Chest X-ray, AP view. Patient: 51 years old, sex M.
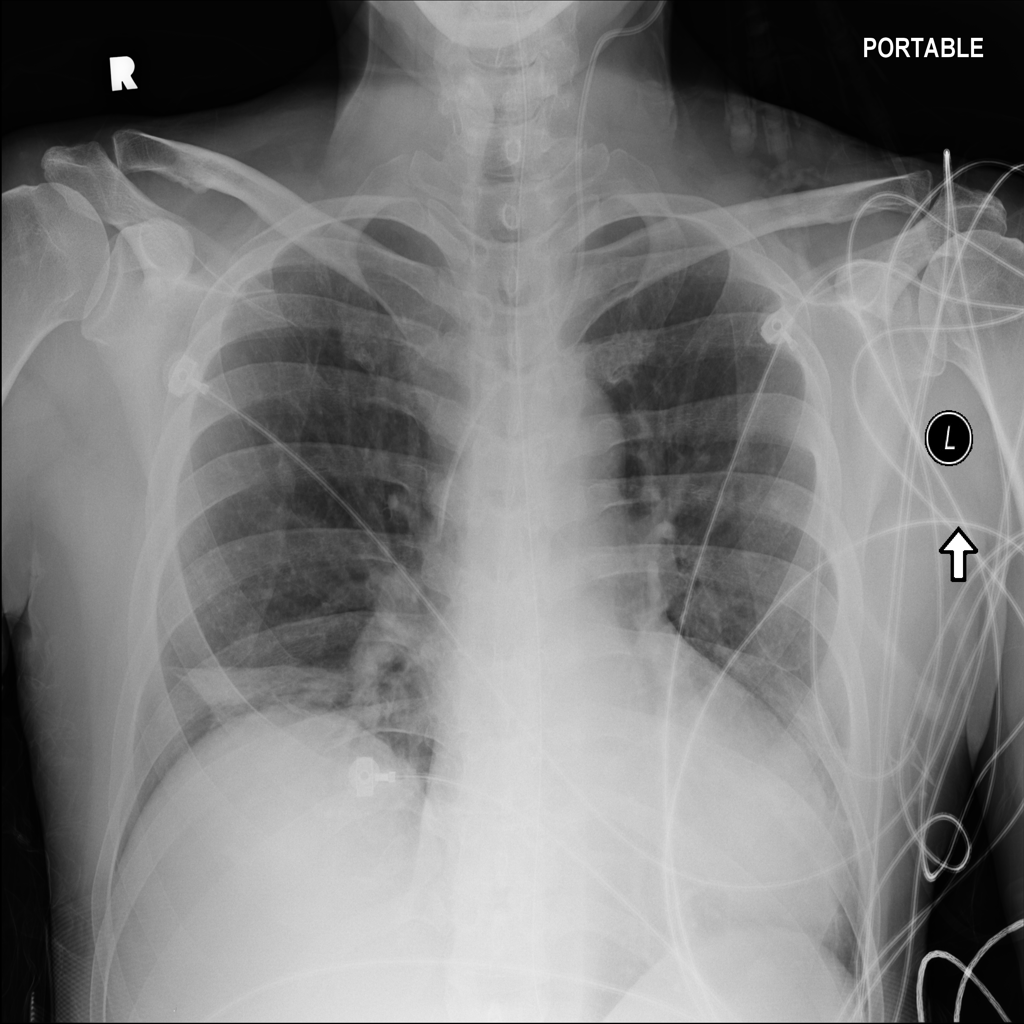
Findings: Atelectasis